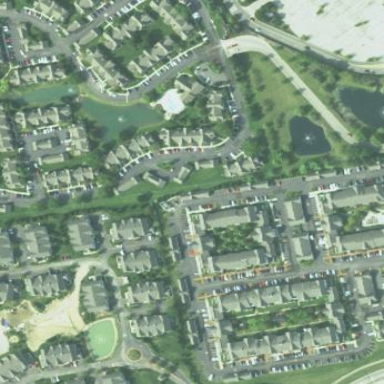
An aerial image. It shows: Residential area.